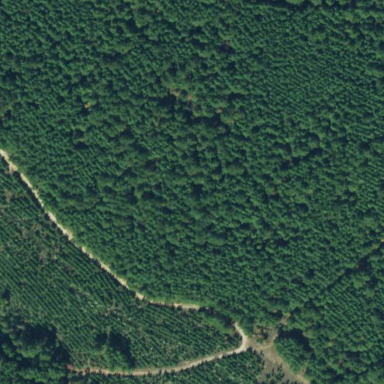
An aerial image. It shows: Evergreen needle-leaved forest.